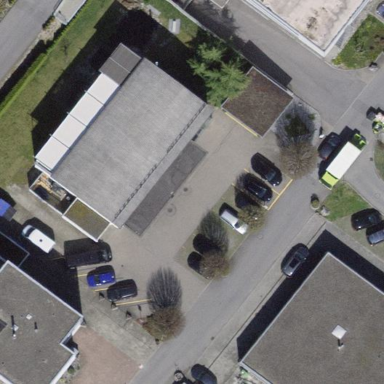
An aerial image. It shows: Parking area with surface.